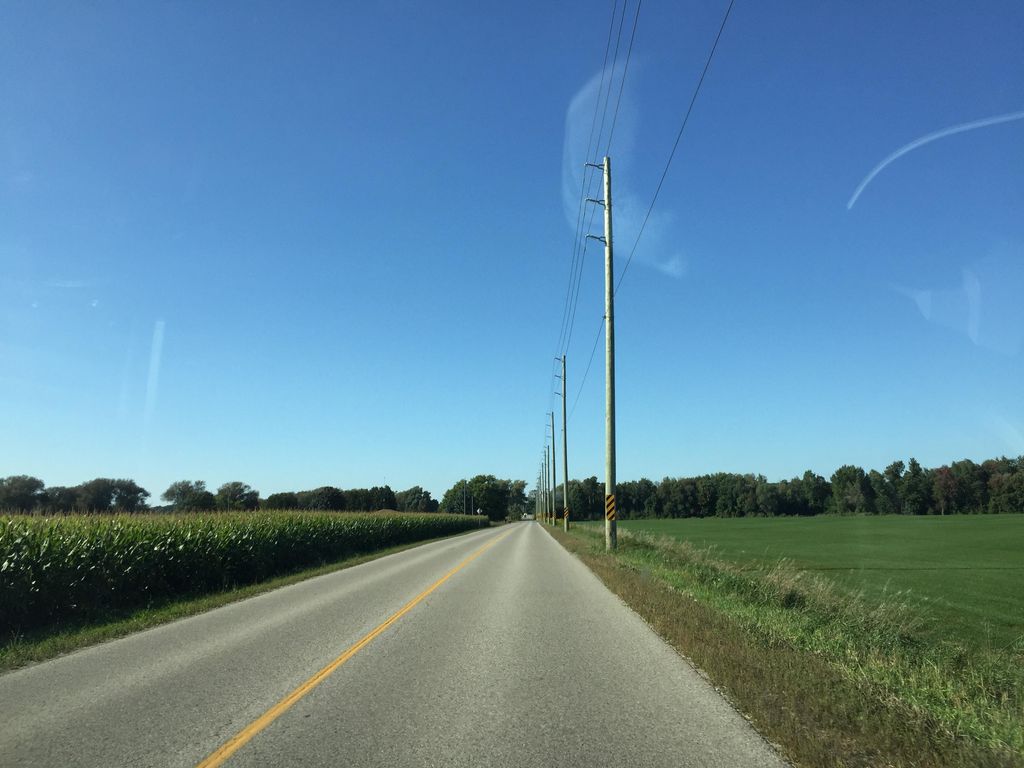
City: kitchener-waterloo